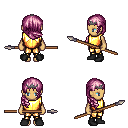
a pixel art fantasy rpg character, female body template, human, tanned skin, gold chest armor, gold greaves, pink right-swept hairstyle, iron tiara, black shoes, spear, four views (front, back, left, right), 2x2 character sprite sheet, small pixel art, hard edges, no anti-aliasing